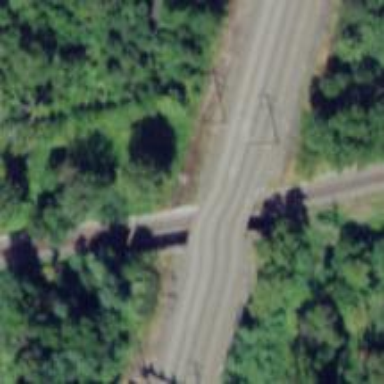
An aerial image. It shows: Bridge with electrified railway tracks featuring contact line.